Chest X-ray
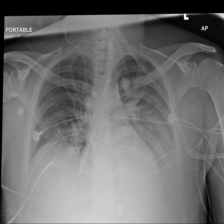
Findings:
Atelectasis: negative
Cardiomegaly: negative
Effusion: positive
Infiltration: negative
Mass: negative
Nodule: negative
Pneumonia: negative
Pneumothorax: positive
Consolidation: negative
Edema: negative
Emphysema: negative
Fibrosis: negative
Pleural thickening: negative
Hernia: negative